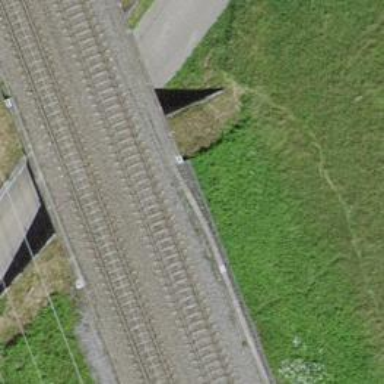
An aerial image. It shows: Single railway track with electrification through contact line.